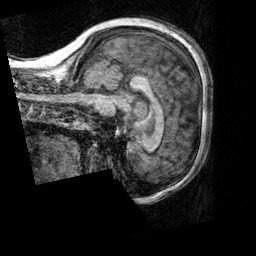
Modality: T1w
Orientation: sagittal
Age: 22
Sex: female
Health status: healthy
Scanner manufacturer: siemens
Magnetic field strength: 3 T
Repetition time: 2.3 s
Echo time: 0.00303 s